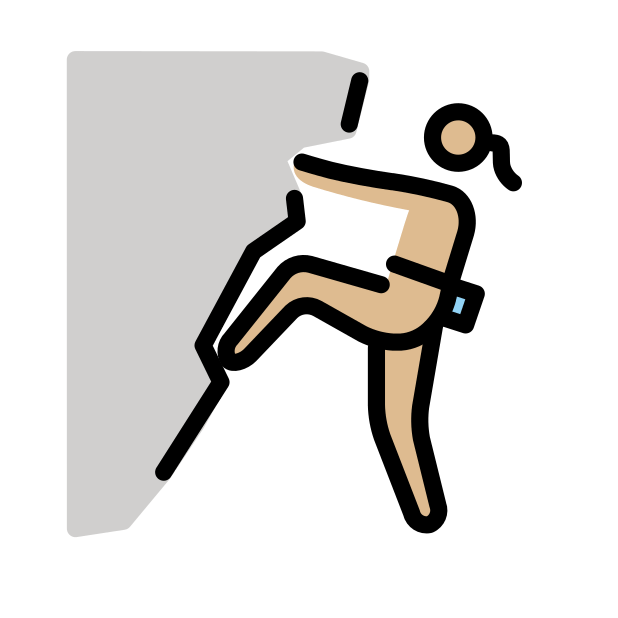
woman climbing: medium-light skin tone